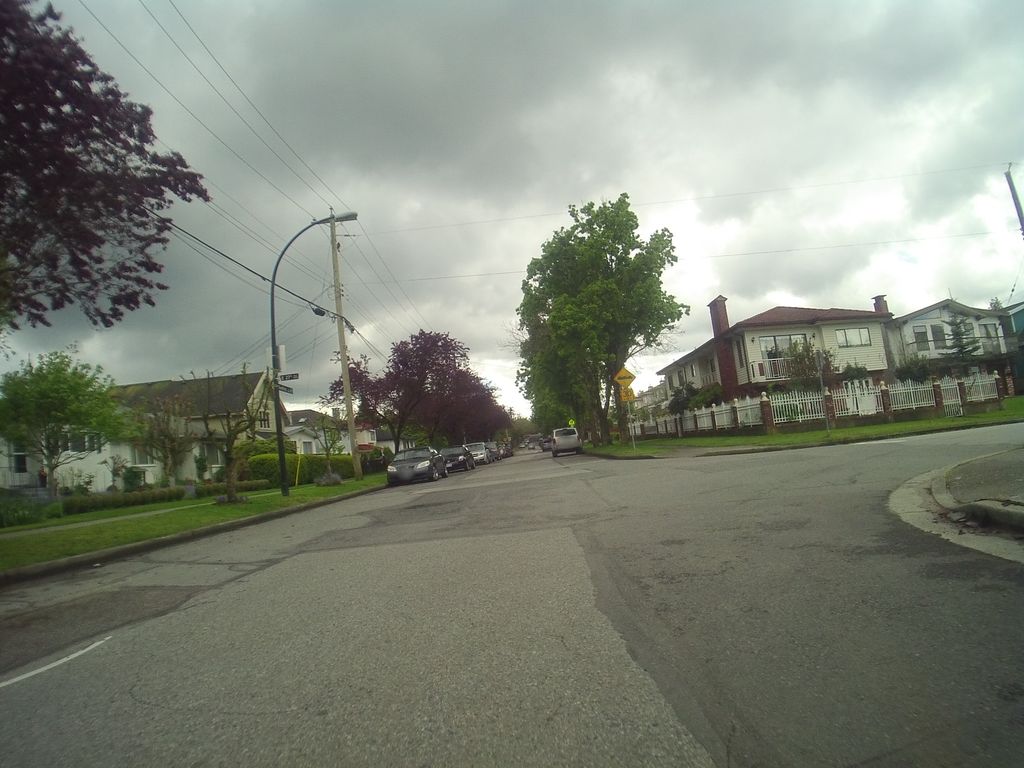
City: vancouver